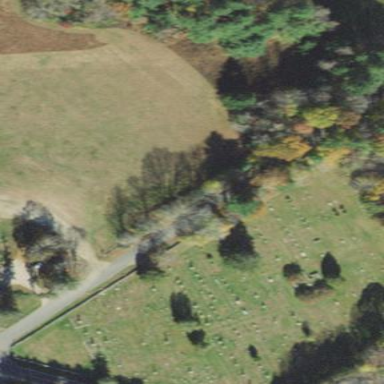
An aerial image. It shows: Private cemetery.